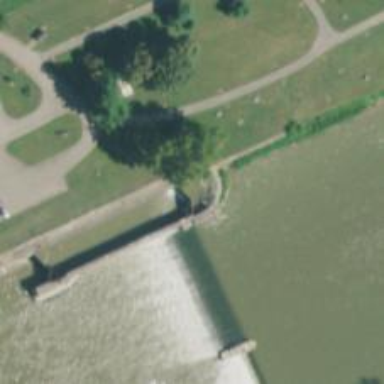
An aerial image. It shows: Lock gate on waterway.